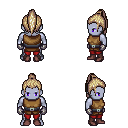
a pixel art fantasy rpg character, male body template, dark elf, purple skin, leather chest armor, red pants, white blonde long topknot hairstyle, metal gloves, maroon shoes, four views (front, back, left, right), 2x2 character sprite sheet, small pixel art, hard edges, no anti-aliasing